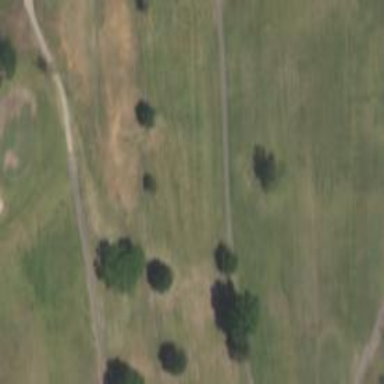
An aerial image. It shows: View of golf hole.